Aerial crown-view tile of a tropical tree (Barro Colorado Island, Panama), acquired 20250414:
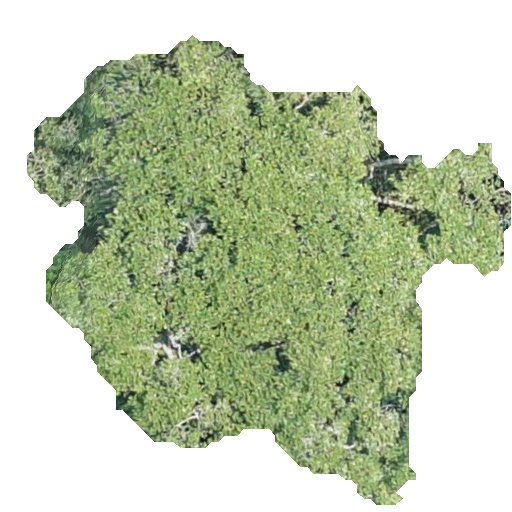
Species: Ficus insipida
GBIF accepted scientific name: Ficus insipida
Crown area: 203.132 m²